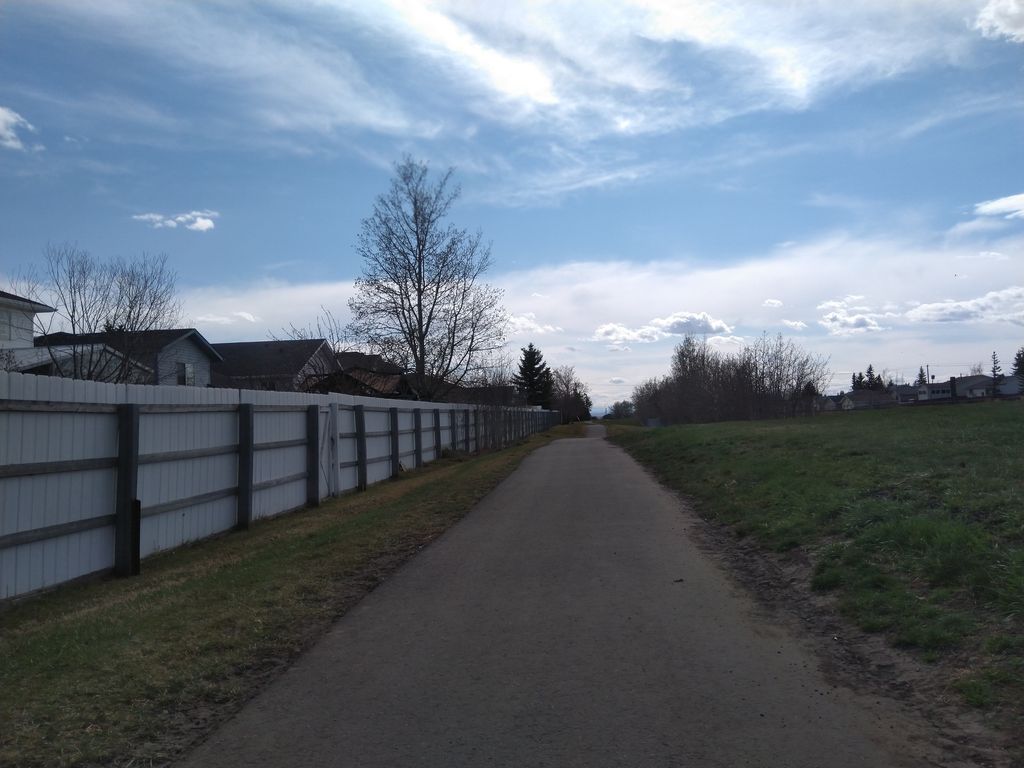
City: calgary